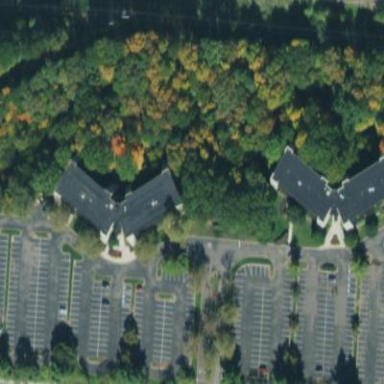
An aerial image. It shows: Office building.